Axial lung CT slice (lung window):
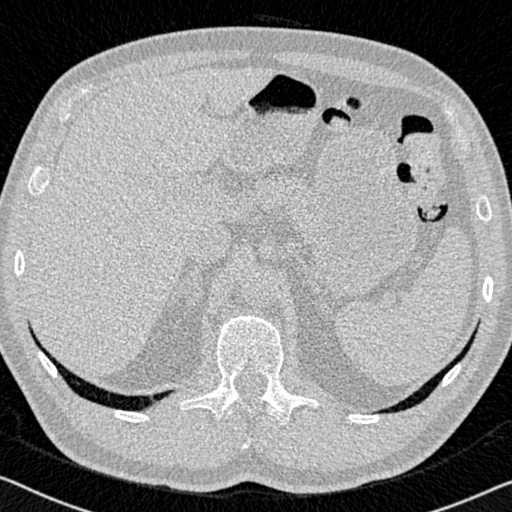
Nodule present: no